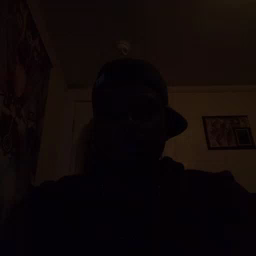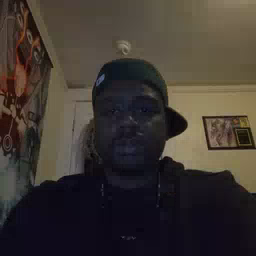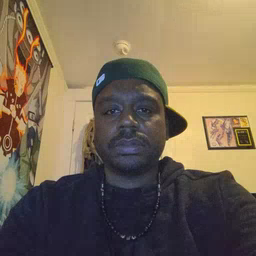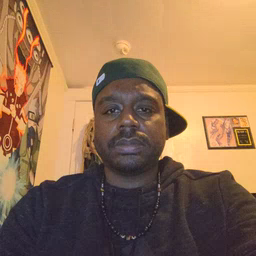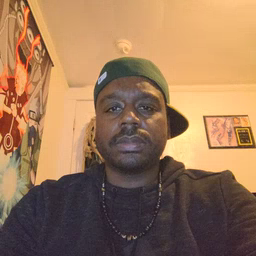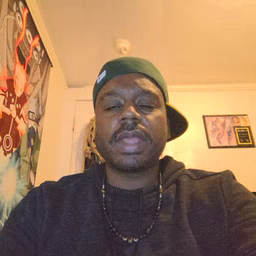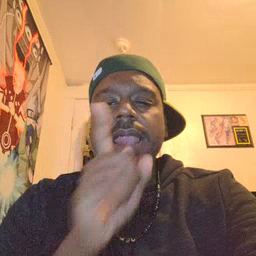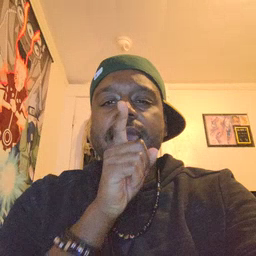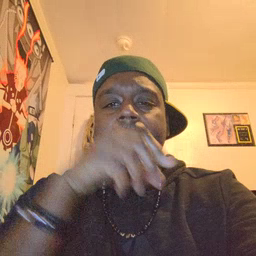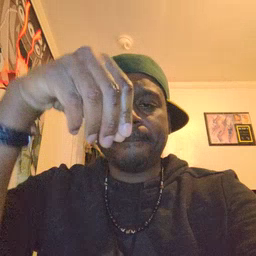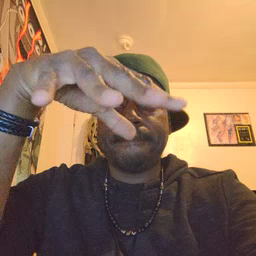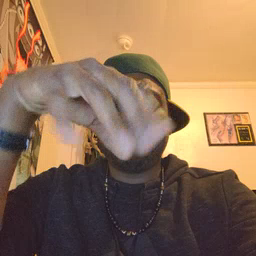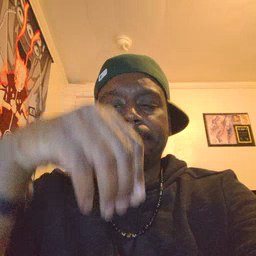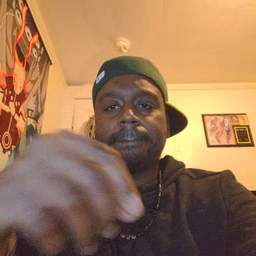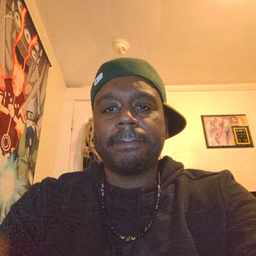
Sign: lamp